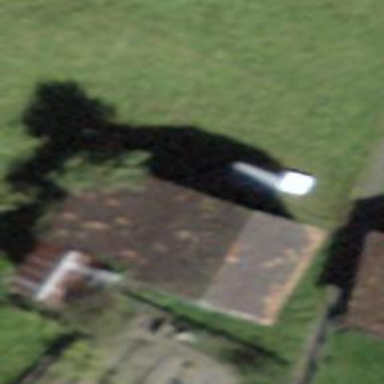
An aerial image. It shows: Barn.